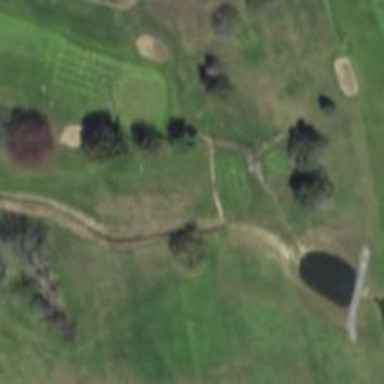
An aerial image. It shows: Grassy area designated as golf tee.